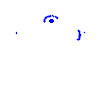
Particle: kaon